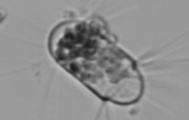
Label: Corethron_hystrix